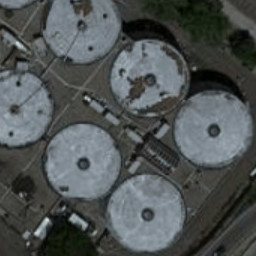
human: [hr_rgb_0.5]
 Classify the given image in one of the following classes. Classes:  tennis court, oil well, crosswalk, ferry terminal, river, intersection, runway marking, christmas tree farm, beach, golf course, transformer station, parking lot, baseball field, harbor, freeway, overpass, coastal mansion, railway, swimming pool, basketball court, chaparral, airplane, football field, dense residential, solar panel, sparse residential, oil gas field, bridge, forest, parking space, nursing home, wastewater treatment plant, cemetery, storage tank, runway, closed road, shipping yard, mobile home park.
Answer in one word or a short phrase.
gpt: storage tank